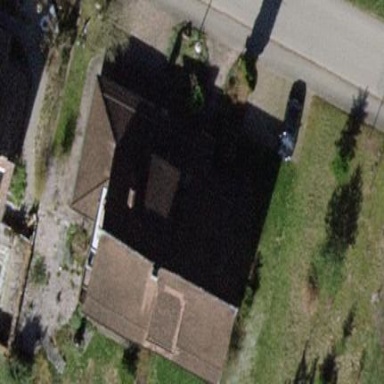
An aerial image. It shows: Semidetached house with gabled roof.